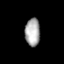
Tissue: prostate
Cell type: Fibroblasts
Senescence score: 0.8033
Nuclear area (px): 412
Mean DAPI intensity: 168.422